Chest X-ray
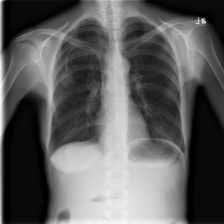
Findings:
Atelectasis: negative
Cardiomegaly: negative
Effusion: negative
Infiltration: negative
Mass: negative
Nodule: negative
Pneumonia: negative
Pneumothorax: negative
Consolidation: negative
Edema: negative
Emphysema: negative
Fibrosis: negative
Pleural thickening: negative
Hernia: negative